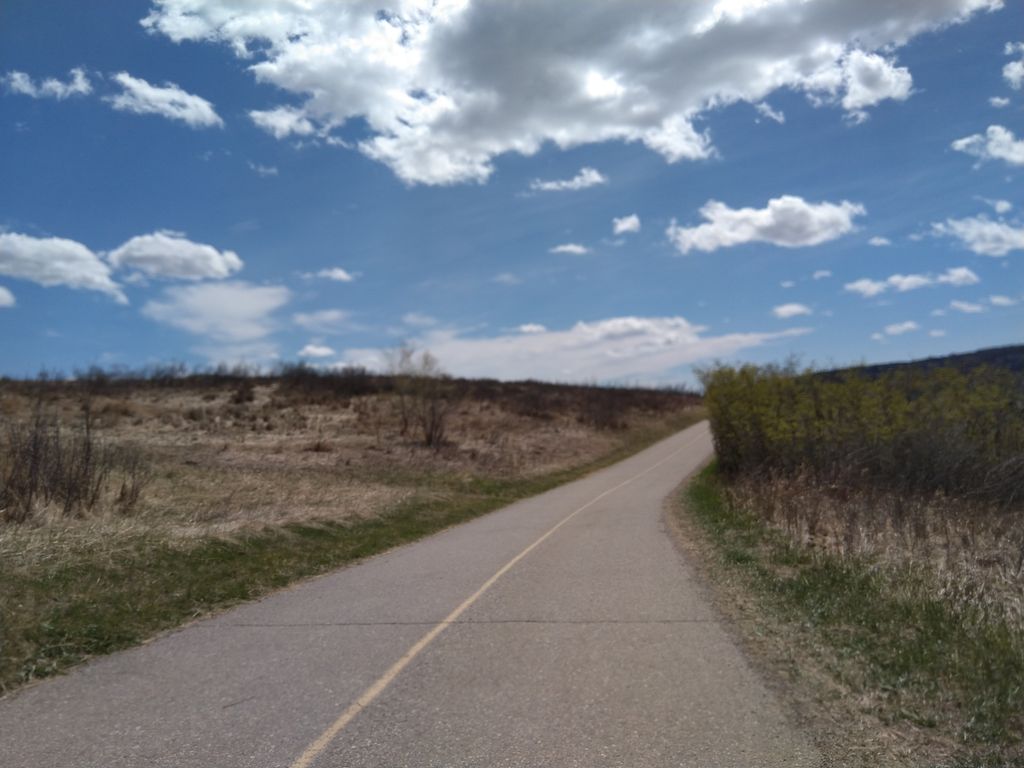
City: calgary